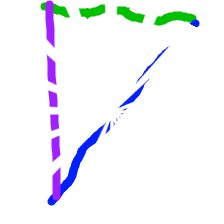
Shape: triangle